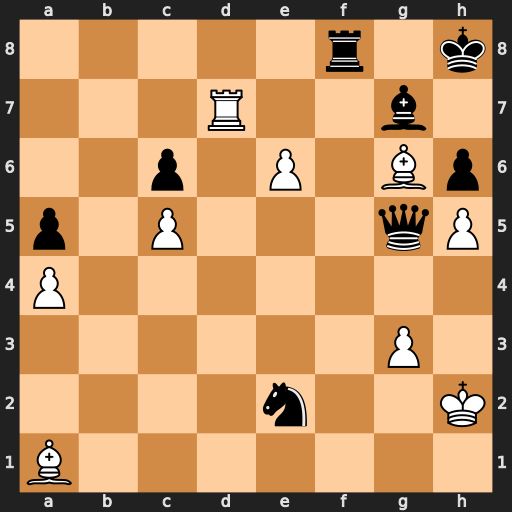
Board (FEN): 5r1k/3R2b1/2p1P1Bp/p1P3qP/P7/6P1/4n2K/B7
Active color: w
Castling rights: -
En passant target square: -
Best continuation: Bxg7+ Kg8 Bh7+ Kxh7 Bf6+ Kg8 Bxg5